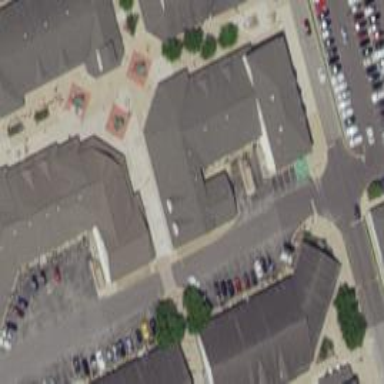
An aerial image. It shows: Retail building.